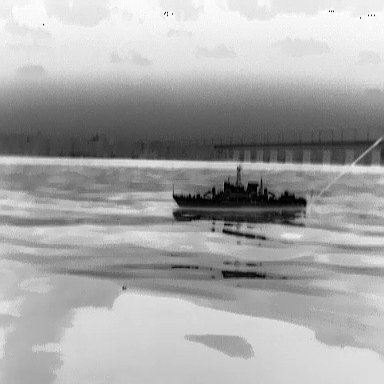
There is a warship in the infrared image.